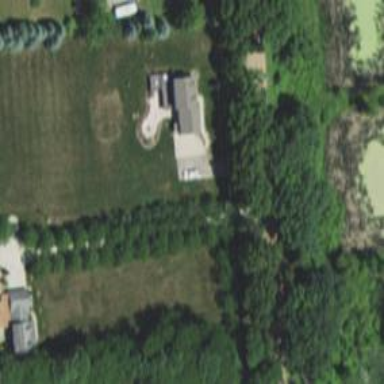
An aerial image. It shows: Driveway.